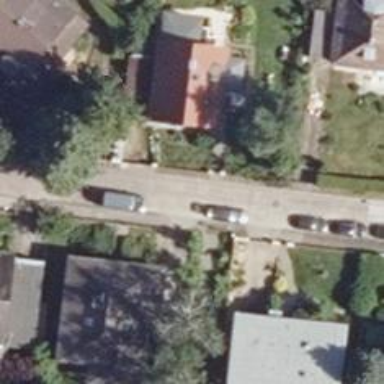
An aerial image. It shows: Residential road made of concrete plates.